Question: For examples If I have two processes that running concurrently and both of them have the same code
Process 1
'''
1 Increase(x)
2 Decrease(x)
'''
Process 2
'''
1' Increase(x)
2' Decrease(x)
'''
With that example, the number of possile executions are 6

My questions is that does it exist a formula that can be used to calculate this number of execution when line of code and number of threads are different?
Thank you very much
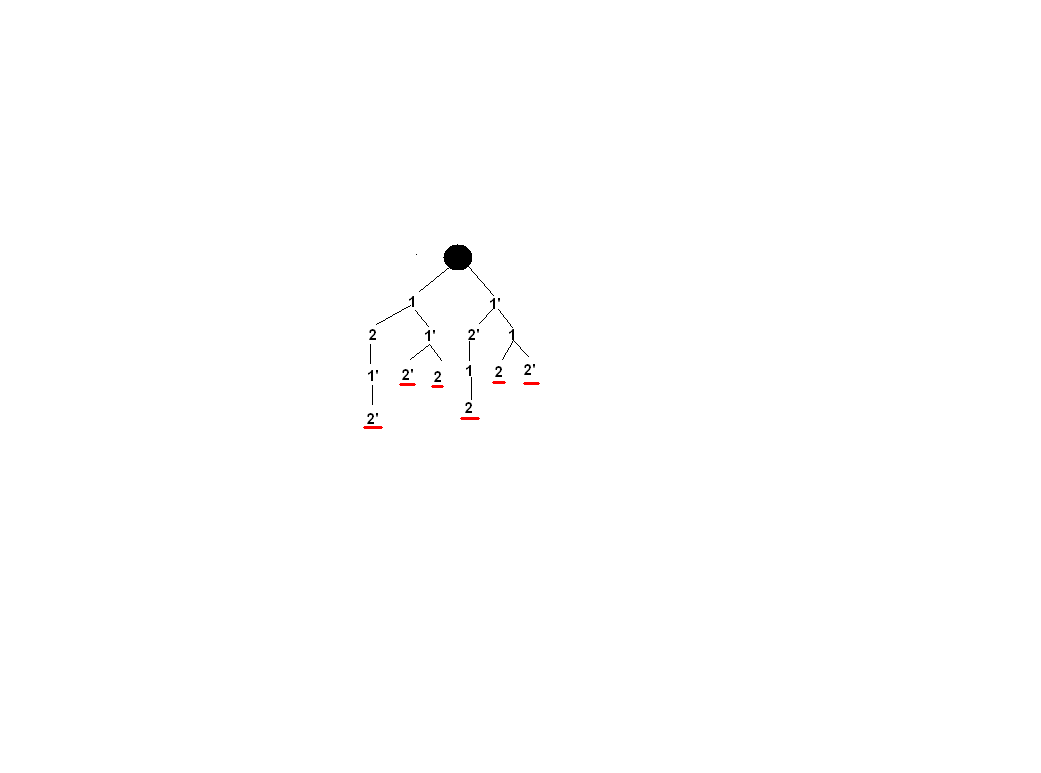
Answer:
This is a combination problem. Where n is (no of methods * no of processes) and k is no of methods.
So for your case n = (2 * 2) = 4
and k = 2
So answer will be = 4! / (2! 2!) = (4 * 3 * 2 * 1) / (2 * 2) = 6 and that's your answer from the diagram.
<URL>